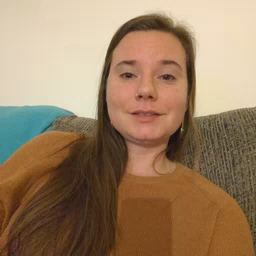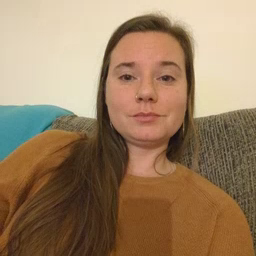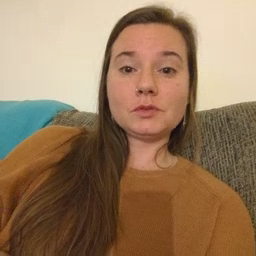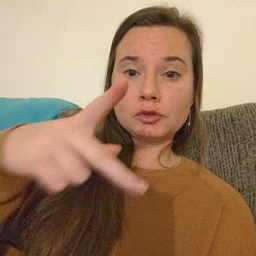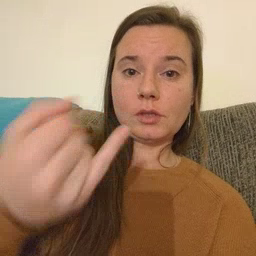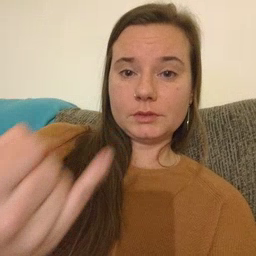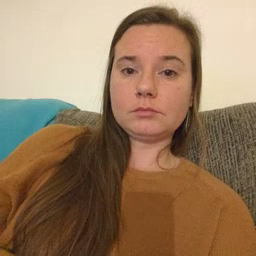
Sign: pajamas